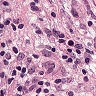
Metastatic tissue present: yes